Question: First of all, I realize similar questions have been asked but none of them seem to have the same problem and I can't find a solution.
I can create tables and do write/read operations perfectly well within python accessing my SQLlite database. However, when trying to access the database through dbeaver I get the following issues:
1. First, when trying to connect to the db file, it asks me "A file named database.db already exists. Do you want to replace it?"
2. When trying to look at the tables via GUI it loads for a couple of seconds before showing an error

I have not found a way to solve this issue. Has anyone experience with this and a solution?
EDIT: I want to add what sqllite has to say about the given error: <URL>
It states that the error occurs "because of concurrent activity by some other database connection". I don't know where this concurrent activity would come form though, as I'm closing everything and I'm just trying to look at the tables in the GUI. I think the issue has something to do with the first issue where it asks me if I want to replace the file.
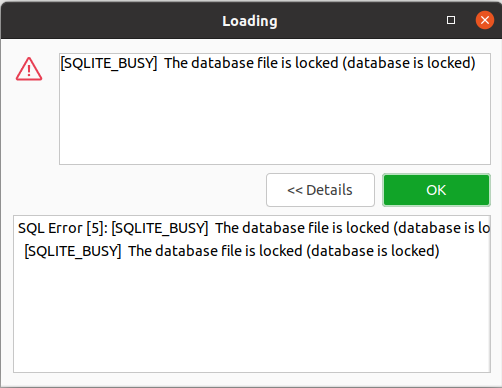
Answer: Based on the previous comments, uninstall DBeaver snap
'''
snap remove dbeaver-ce
'''
and install using the .deb package from the official site
'''
wget https://dbeaver.io/files/dbeaver-ce_latest_amd64.deb
sudo apt install ./dbeaver-ce_latest_amd64.deb
'''
this works for me.
all the credits to the previous comments =)